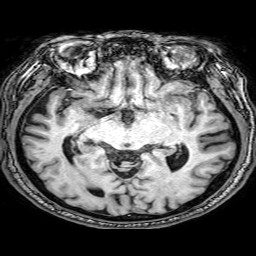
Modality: T1w
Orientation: coronal
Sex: male
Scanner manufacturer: philips
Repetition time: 0.008067 s
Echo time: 0.00369 s